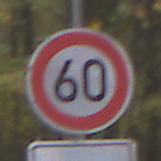
Verkehrszeichen: Geschwindigkeit60
Zusatzzeichen unten: ZeitangabenMitBeschraenkungAufWochentage1
Umgebung: Outdoor, Nature
Tageszeit: MorningAfternoon
Wetter: Overcast
Licht: Natural
Jahreszeit: Autumn
Kontrast: LowContrast